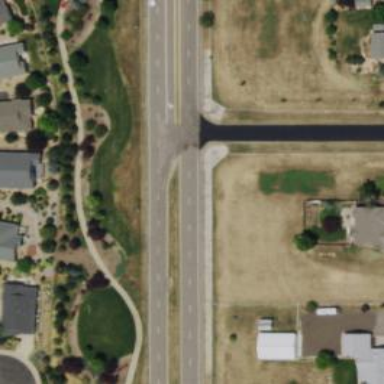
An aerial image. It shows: Tertiary road.